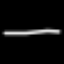
Label: line